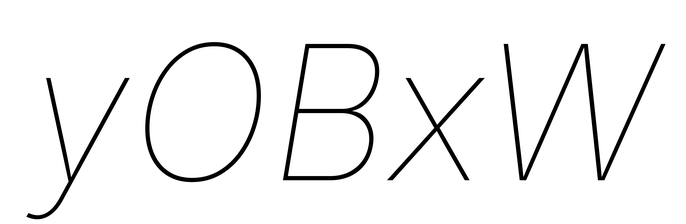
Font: Inter-Italic_Thin_Italic